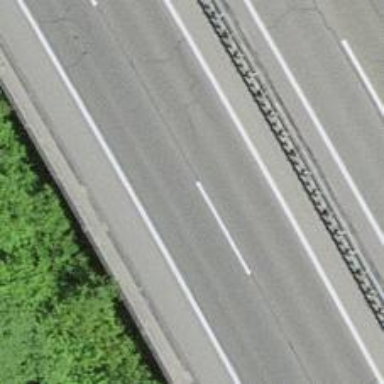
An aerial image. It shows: Asphalt motorway.